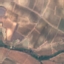
Land use / land cover: PermanentCrop